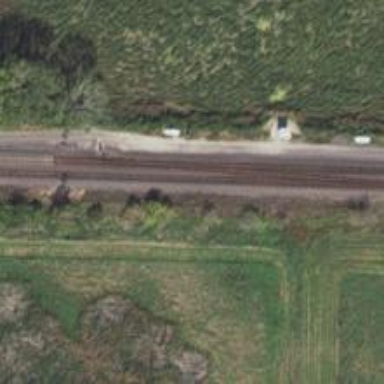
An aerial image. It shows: Railway track.